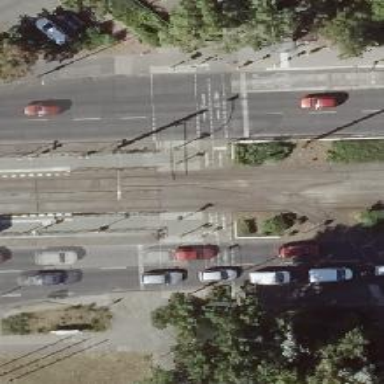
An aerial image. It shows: Tram crossing with traffic signals.